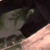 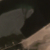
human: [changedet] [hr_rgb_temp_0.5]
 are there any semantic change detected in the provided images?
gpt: No difference in this area.